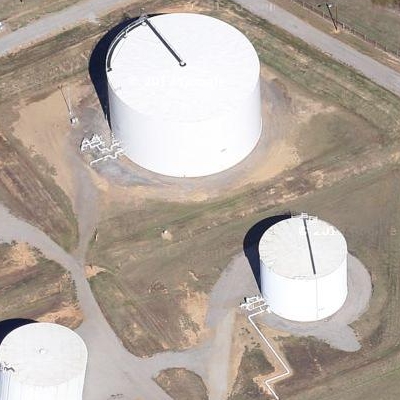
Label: cIndustry